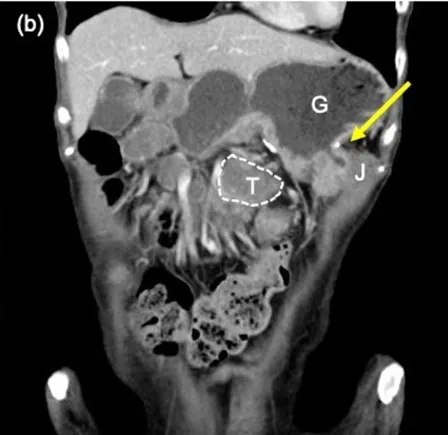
Pre-operative CT, endoscopic findings. . (a, b) CT scan reveals stricture of the gastrojejunal anastomosis (yellow arrow) due to peritoneal dissemination (P/white dotted line). The stomach.
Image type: radiology (ct)